Question: I would like to customize 'QProgressBar' appearance by making it thin.
There is a 'setMaximumHeight()' method available. But unfortunately is cuts (or clips) the height of the Progress Bar by making it look weird. Instead I would rather squeeze or scale it vertically.
The problem of clipping is especially evident on OSX platform. Here is the illustration:

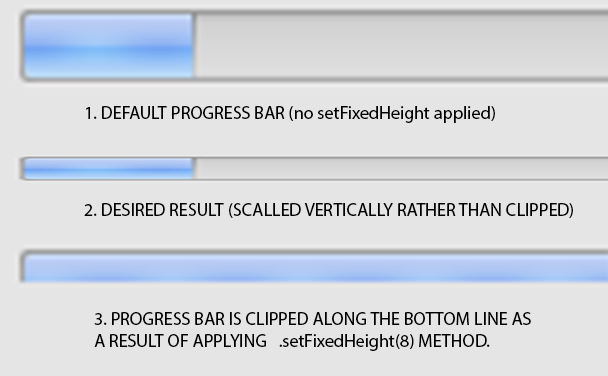
Answer: This cannot be easily done if the styling is done by the platform that Qt runs on. On both Windows and OS X, the styling of widgets is actually rendered by the platform APIs. The size of the primitives is set by the styling selected by the user (to the extent that it's user-selectable, of course).
A trivial workaround is to override the platform style. You can do it by setting a non-empty stylesheet on the widget. Since the stylesheets only have meaning to Qt and the platform style APIs wouldn't know what to do with them, a non-empty stylesheet platform styling for the given widget. You start up with a very sparse, Qt-provided style. This relaxes the fixed platform-specific dimensions. You'll of course have to provide a stylesheet that is platform specific to approximate the native look of the control - only that now you can size the control to your liking.
Your workaround of scaling the control's image is of course possible. You need to 'render()' the widget onto a pixmap or an image, then scale it, and use it to render your target widget. You'd need to write a wrapper widget for that. The wrapper needs to make itself "appear" to act exactly as the wrapped widget would, except for the size limitations. This will require forwarding of events, sizes and size limits (with desired alterations), management of painting, etc.